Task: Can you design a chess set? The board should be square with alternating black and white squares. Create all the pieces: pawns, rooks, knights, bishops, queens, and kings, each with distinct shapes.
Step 4509:
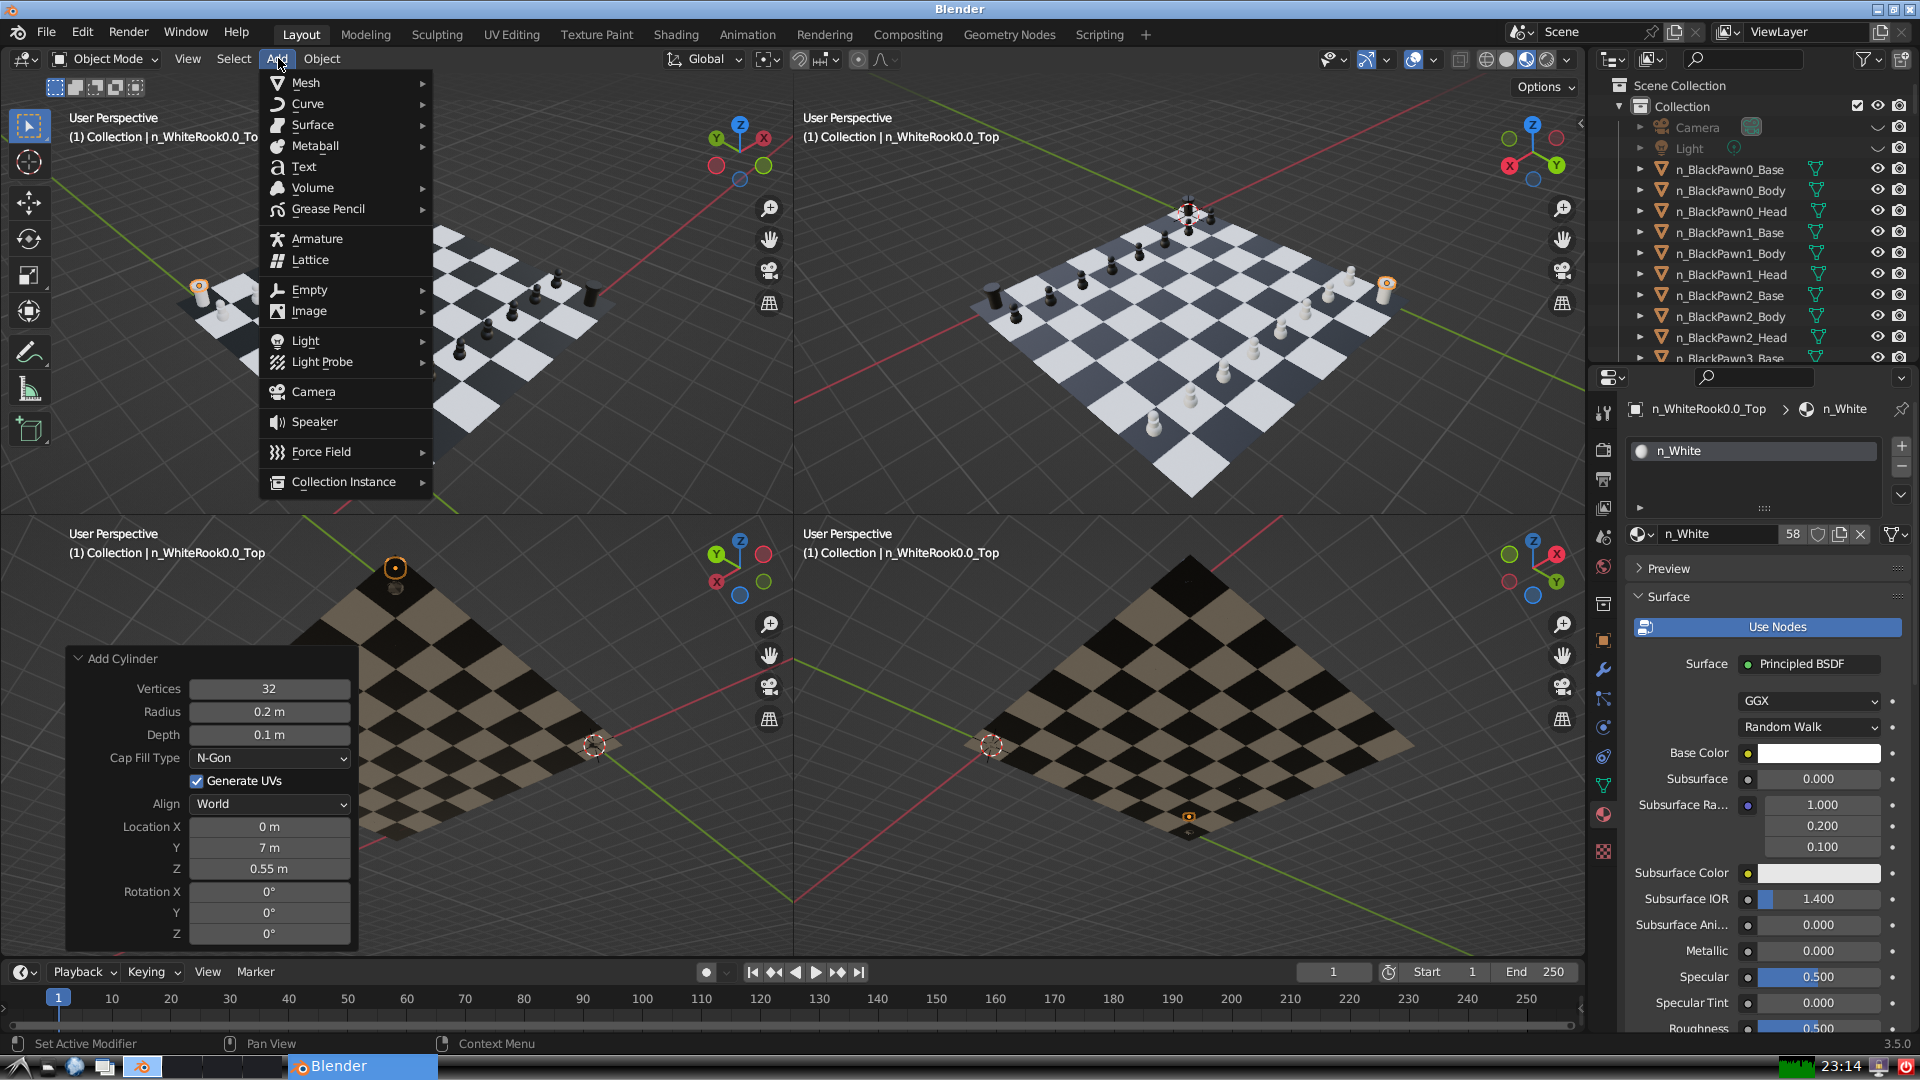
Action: {"mouse_move": [304, 84]}